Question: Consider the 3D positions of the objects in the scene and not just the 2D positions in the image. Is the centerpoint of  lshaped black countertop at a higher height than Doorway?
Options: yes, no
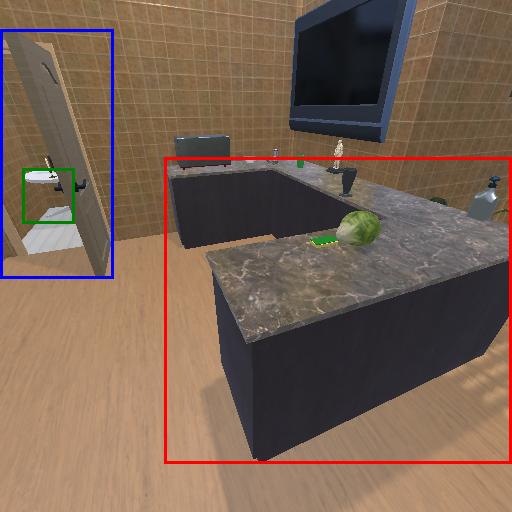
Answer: yes